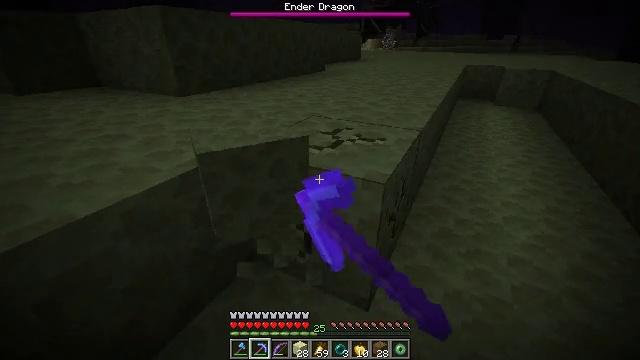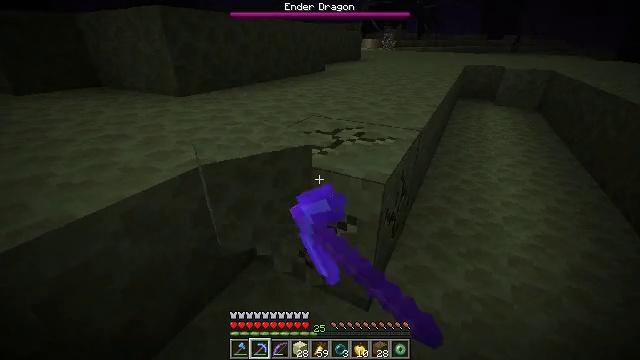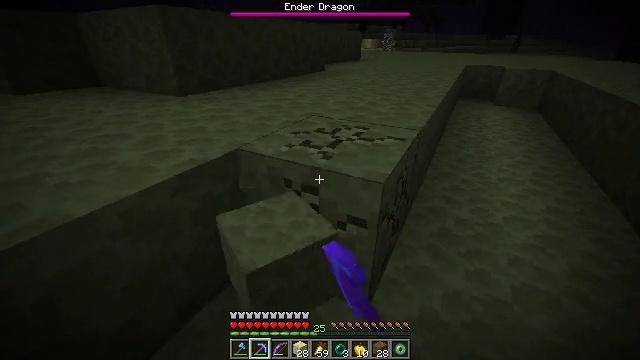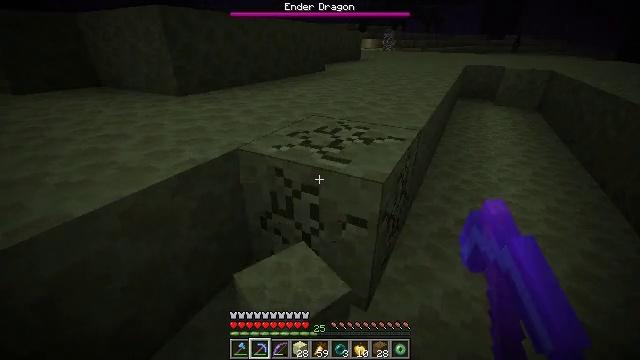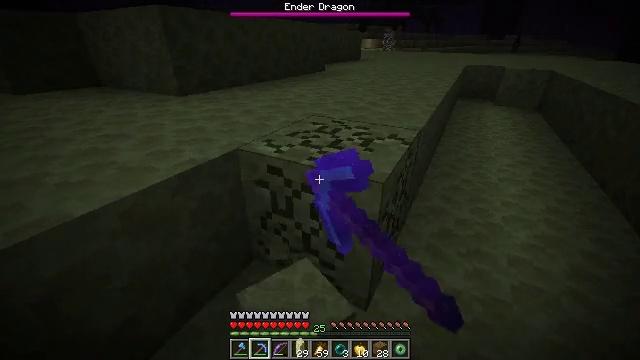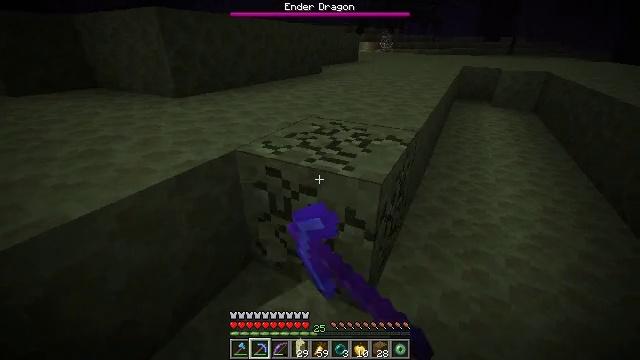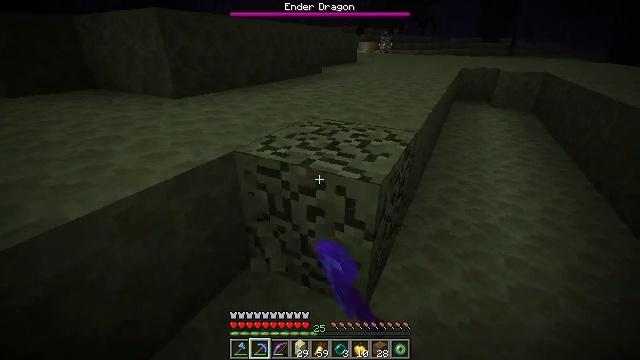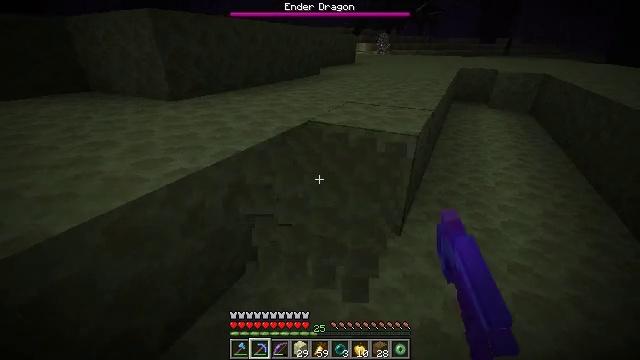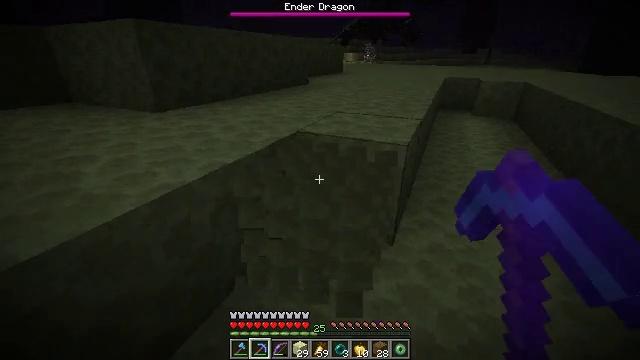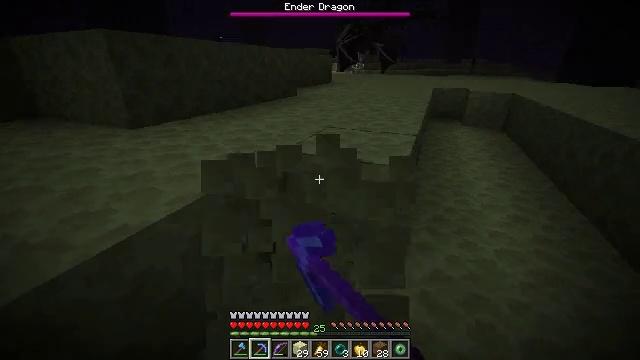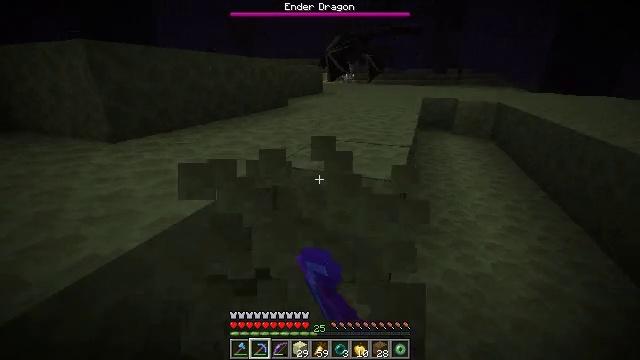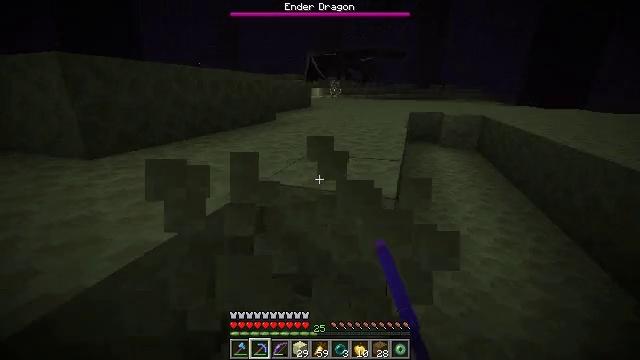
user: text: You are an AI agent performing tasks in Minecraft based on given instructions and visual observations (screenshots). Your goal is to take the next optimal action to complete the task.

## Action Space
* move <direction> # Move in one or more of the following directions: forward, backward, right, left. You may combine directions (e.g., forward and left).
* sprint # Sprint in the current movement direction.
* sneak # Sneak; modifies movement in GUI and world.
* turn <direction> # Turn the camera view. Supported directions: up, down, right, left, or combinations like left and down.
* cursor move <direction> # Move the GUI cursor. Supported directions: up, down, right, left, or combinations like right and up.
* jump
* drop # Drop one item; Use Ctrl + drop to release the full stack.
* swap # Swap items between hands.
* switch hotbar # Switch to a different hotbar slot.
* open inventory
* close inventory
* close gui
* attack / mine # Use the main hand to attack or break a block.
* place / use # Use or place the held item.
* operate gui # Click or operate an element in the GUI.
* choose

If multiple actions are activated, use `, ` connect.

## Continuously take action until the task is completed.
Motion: motion action
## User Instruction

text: Dig the end stone for building materials.
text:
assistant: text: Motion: attack / mine
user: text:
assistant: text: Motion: attack / mine
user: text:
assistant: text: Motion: attack / mine
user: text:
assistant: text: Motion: attack / mine
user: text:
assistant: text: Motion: attack / mine
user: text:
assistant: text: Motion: attack / mine
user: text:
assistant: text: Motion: move forward, attack / mine
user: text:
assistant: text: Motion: move forward, turn right and up, attack / mine
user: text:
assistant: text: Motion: move forward, turn right and up, attack / mine
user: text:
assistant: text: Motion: turn right and up, attack / mine
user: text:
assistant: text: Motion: turn right and up, attack / mine
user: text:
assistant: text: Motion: attack / mine